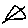
Label: triangle